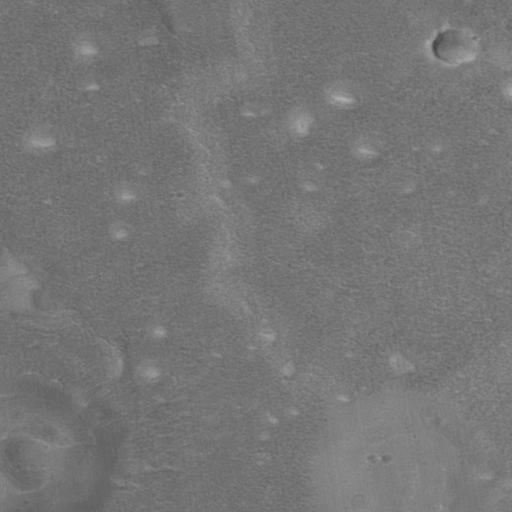
Classes present: Background, Cone